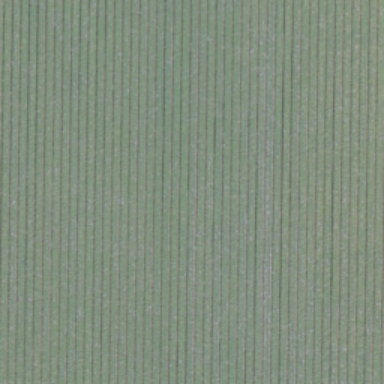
There is a piece of formland .